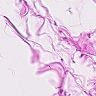
Metastatic tissue present: no